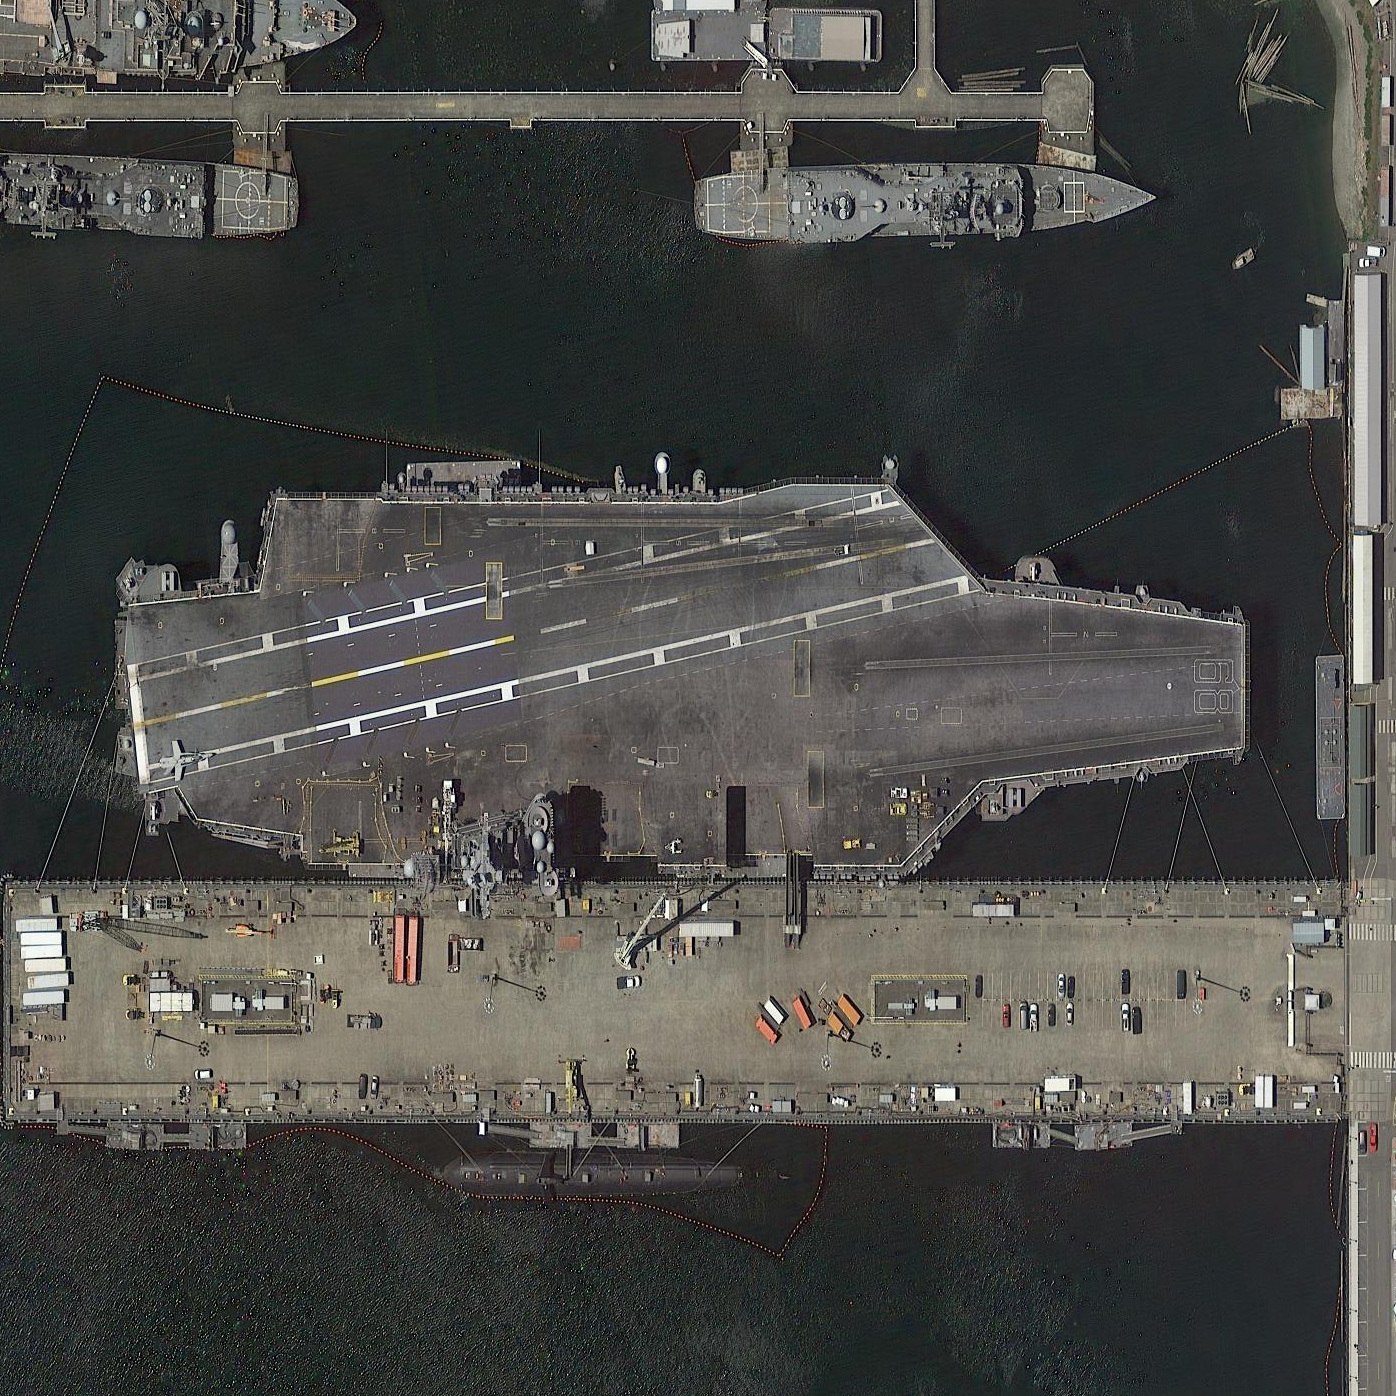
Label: aircraft_carrier